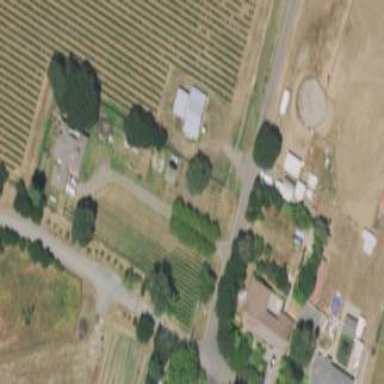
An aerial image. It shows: Vineyard with wine grapes as the crop.